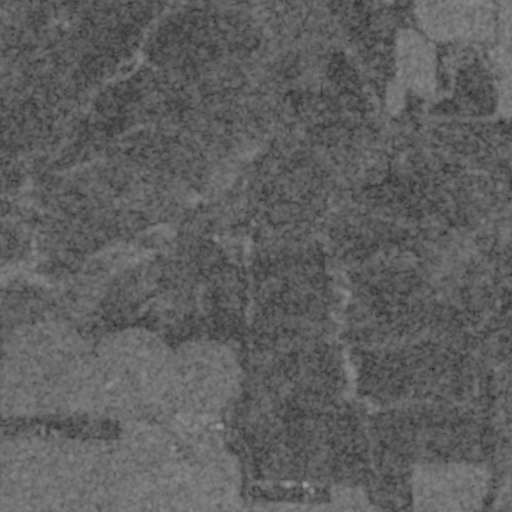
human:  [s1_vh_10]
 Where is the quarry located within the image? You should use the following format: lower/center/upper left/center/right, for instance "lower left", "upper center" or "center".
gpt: The quarry is located in the upper center of the image.
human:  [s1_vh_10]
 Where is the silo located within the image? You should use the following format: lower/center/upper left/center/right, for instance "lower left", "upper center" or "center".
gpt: The silo is located in the lower center of the image.
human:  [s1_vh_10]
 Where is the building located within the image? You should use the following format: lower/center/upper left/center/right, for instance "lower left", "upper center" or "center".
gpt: The building is located in the lower center of the image.
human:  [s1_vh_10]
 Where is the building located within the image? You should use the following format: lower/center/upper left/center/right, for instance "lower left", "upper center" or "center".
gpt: The building is located in the lower center of the image.
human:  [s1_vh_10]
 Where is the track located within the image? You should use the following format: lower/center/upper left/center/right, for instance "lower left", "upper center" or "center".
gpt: There is no track in the image.

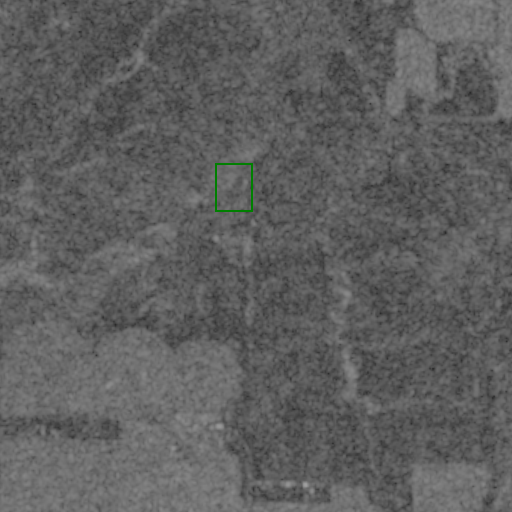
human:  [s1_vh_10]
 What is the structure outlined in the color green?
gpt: The structure outlined in green is a quarry.
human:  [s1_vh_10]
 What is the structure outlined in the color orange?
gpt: There is no orange outline.